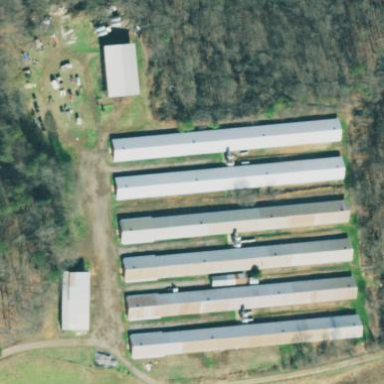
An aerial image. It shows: Poultry farmyard is depicted in the image.